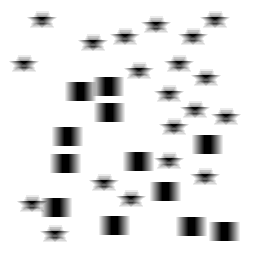
Squares: 12
Triangles: 0
Stars: 20
Total shapes: 32